Question: I am getting this error that says jQuery is not defined. I want to use twitter bootstrap and jQuery-UI. In my '<head>' I've added the CSS and JS necessary. I noticed that the jQuery-UI page uses 1.9.1 jQuery and the latest version is 1.10.2. So I'm assuming there is some sort of conflict going on. Twitter bootstrap requires jQuery so that might be causing the error. Or perhaps I am doing something wrong.
Head:
'''
<head>
<meta charset="utf-8" />
<link rel="stylesheet" href="http://netdna.bootstrapcdn.com/bootstrap/3.0.0/css/bootstrap.min.css" />
<link rel="stylesheet" href="http://netdna.bootstrapcdn.com/bootstrap/3.0.0/css/bootstrap-theme.min.css" />
<link rel="stylesheet" href="http://code.jquery.com/ui/1.10.3/themes/smoothness/jquery-ui.css" />
<script src="http://netdna.bootstrapcdn.com/bootstrap/3.0.0/js/bootstrap.min.js"></script>
<script src="http://code.jquery.com/jquery-1.9.1.js"></script>
<script src="http://code.jquery.com/ui/1.10.3/jquery-ui.js"></script>
<script src="http://ajax.googleapis.com/ajax/libs/jquery/1.10.2/jquery.min.js"></script>
</head>
'''
Error:
'''
Uncaught ReferenceError: jQuery is not defined bootstrap.min.js:6
(anonymous function) bootstrap.min.js:6
'''

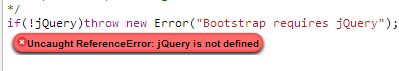
Answer: Load jQuery before everything else!
'''
<link rel="stylesheet" href="http://netdna.bootstrapcdn.com/bootstrap/3.0.0/css/bootstrap.min.css" />
<link rel="stylesheet" href="http://netdna.bootstrapcdn.com/bootstrap/3.0.0/css/bootstrap-theme.min.css" />
<link rel="stylesheet" href="http://code.jquery.com/ui/1.10.3/themes/smoothness/jquery-ui.css" />
<script src="http://code.jquery.com/jquery-1.9.1.js"></script>
<script src="http://ajax.googleapis.com/ajax/libs/jquery/1.10.2/jquery.min.js"></script>
<script src="http://netdna.bootstrapcdn.com/bootstrap/3.0.0/js/bootstrap.min.js"></script>
<script src="http://code.jquery.com/ui/1.10.3/jquery-ui.js"></script>
'''